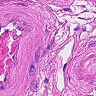
Metastatic tissue present: no